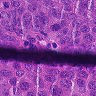
Metastatic tissue present: yes